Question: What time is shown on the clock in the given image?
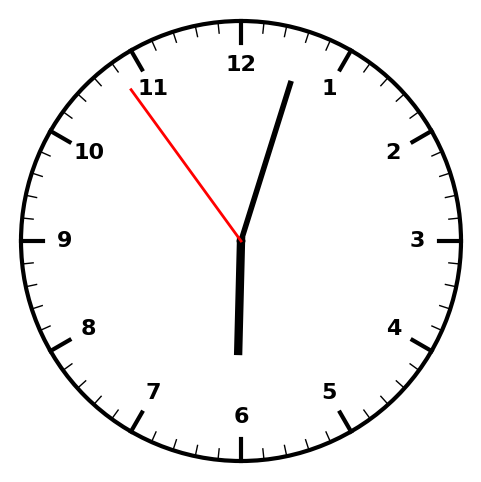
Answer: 06:02:54